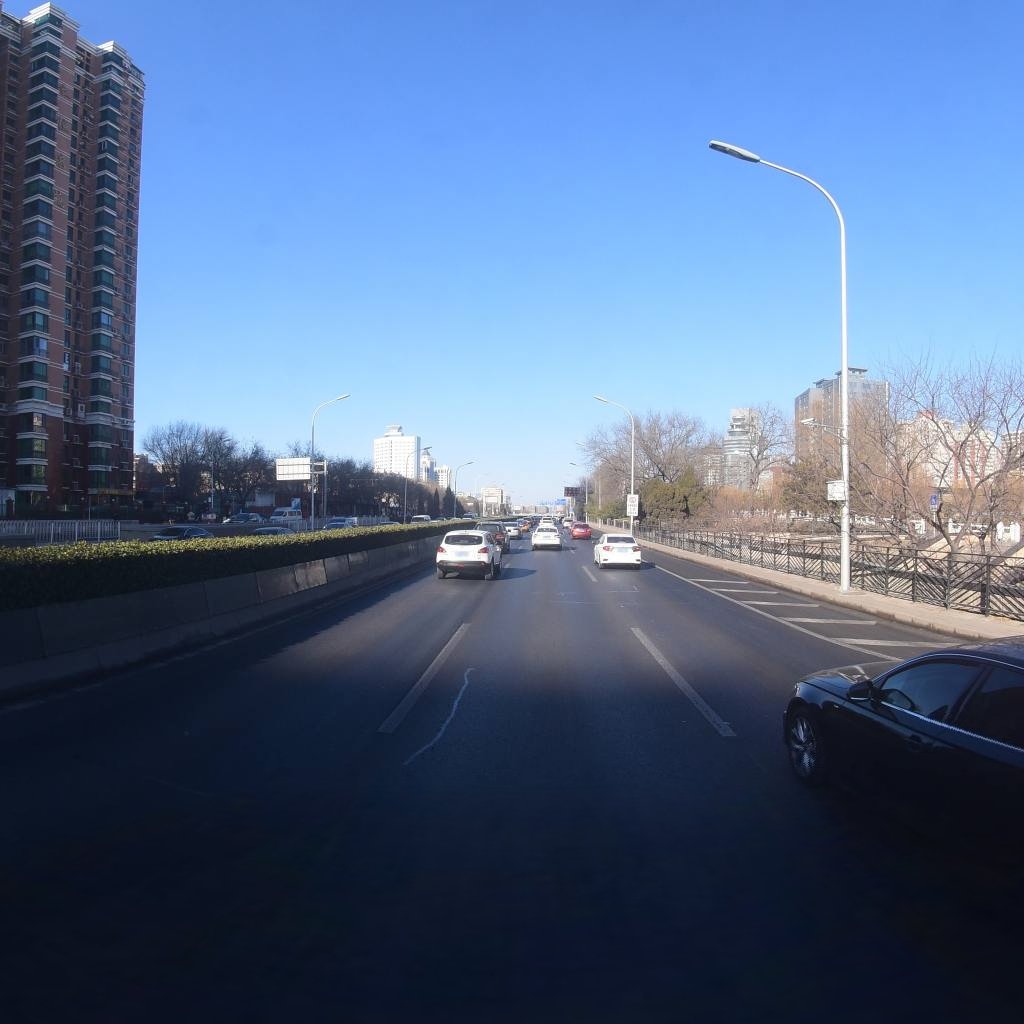
Region: Xicheng
Road damage annotations: transverse patch, longitudinal patch